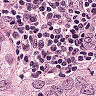
Metastatic tissue present: yes